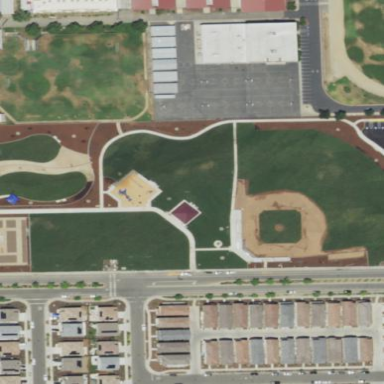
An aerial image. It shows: Baseball pitch for leisure land.